Field crop: maize
Growth stage: 2
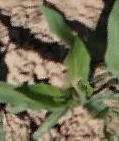
Species: maize